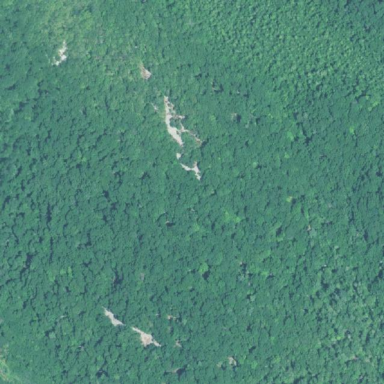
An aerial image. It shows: State forest boundary with lush woodland scenery.